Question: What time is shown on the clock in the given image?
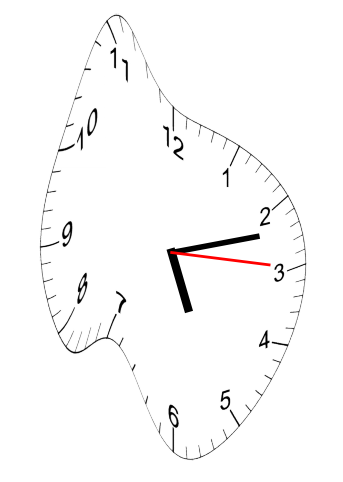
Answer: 05:12:15